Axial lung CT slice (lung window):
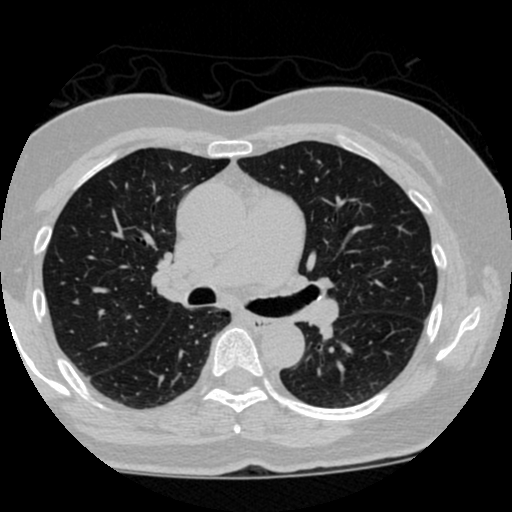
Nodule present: no